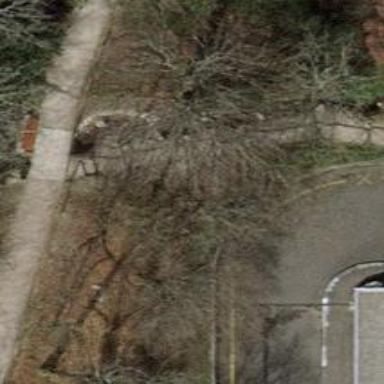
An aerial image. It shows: Set of steps on the road.